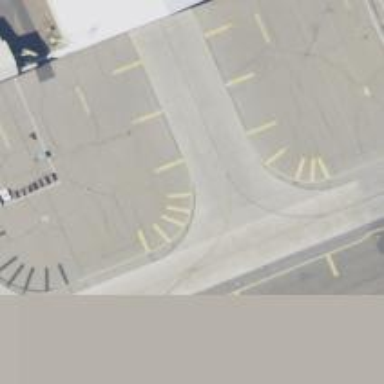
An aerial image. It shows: View of taxiway at the airport.